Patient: sex F, age 82
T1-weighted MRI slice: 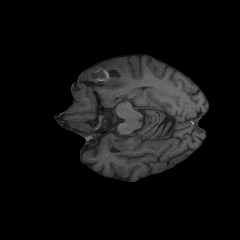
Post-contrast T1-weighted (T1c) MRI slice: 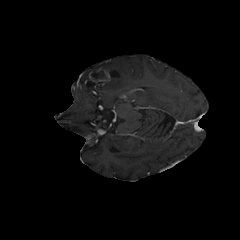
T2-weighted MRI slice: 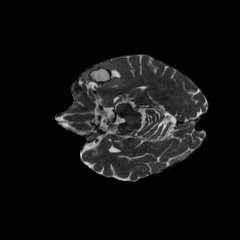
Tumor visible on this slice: yes
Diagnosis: Glioblastoma, IDH-wildtype
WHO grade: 4